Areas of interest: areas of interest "Poly E-Commerce Port"
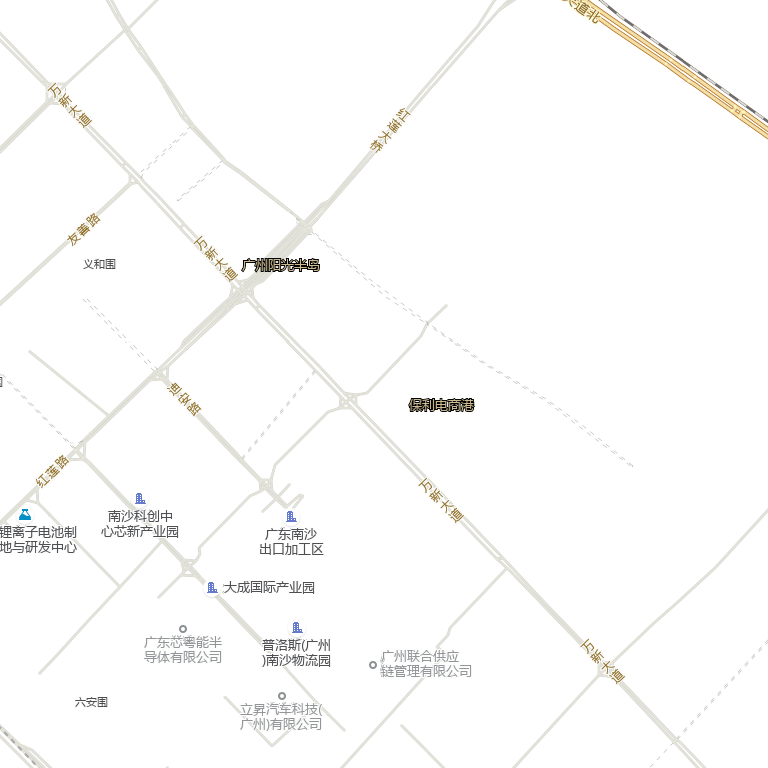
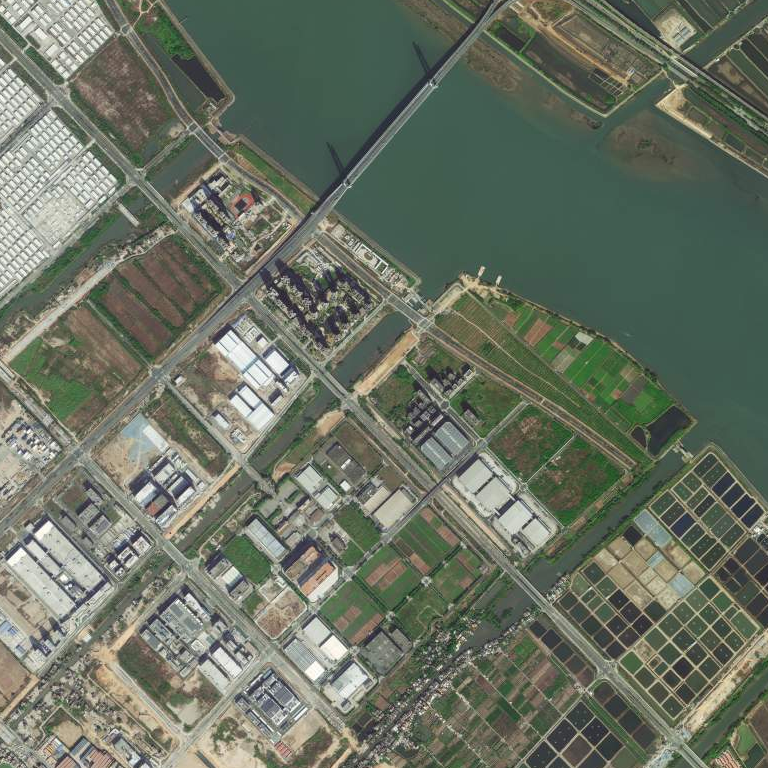